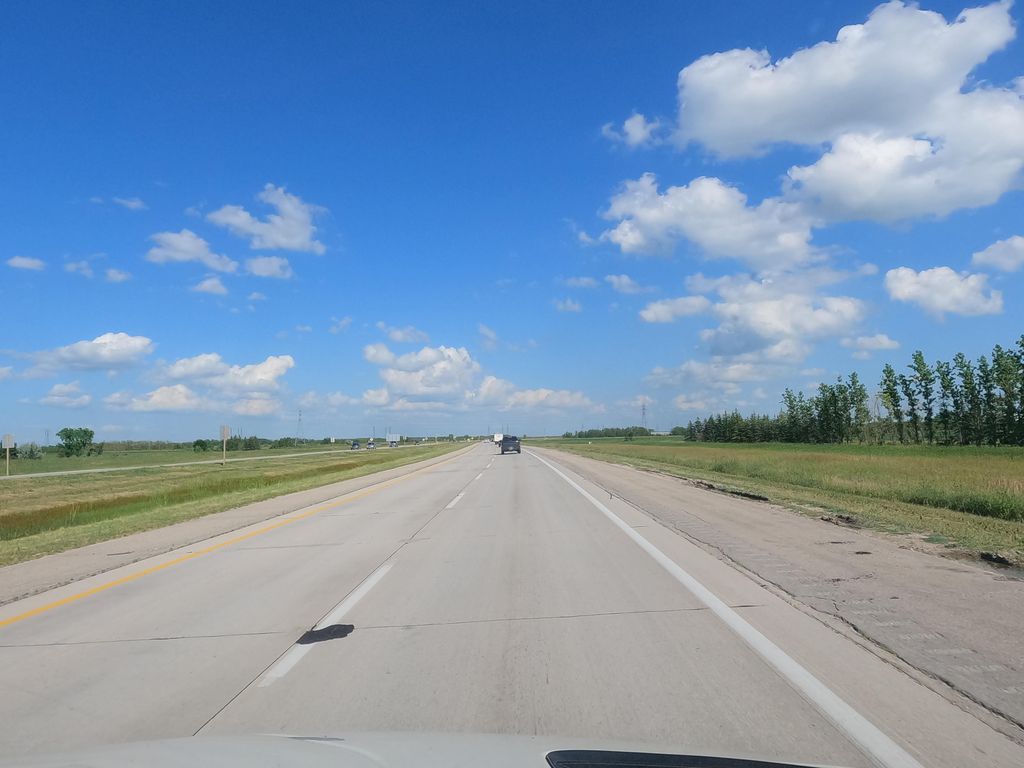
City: winnipeg